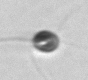
Label: Chaetoceros